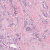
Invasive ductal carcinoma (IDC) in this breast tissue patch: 1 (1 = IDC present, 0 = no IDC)